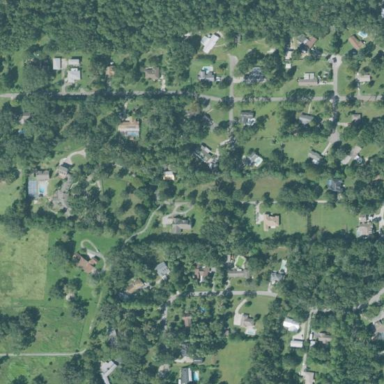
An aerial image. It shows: Residential area composed of single-family homes.